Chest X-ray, PA view. Patient: 55 years old, sex M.
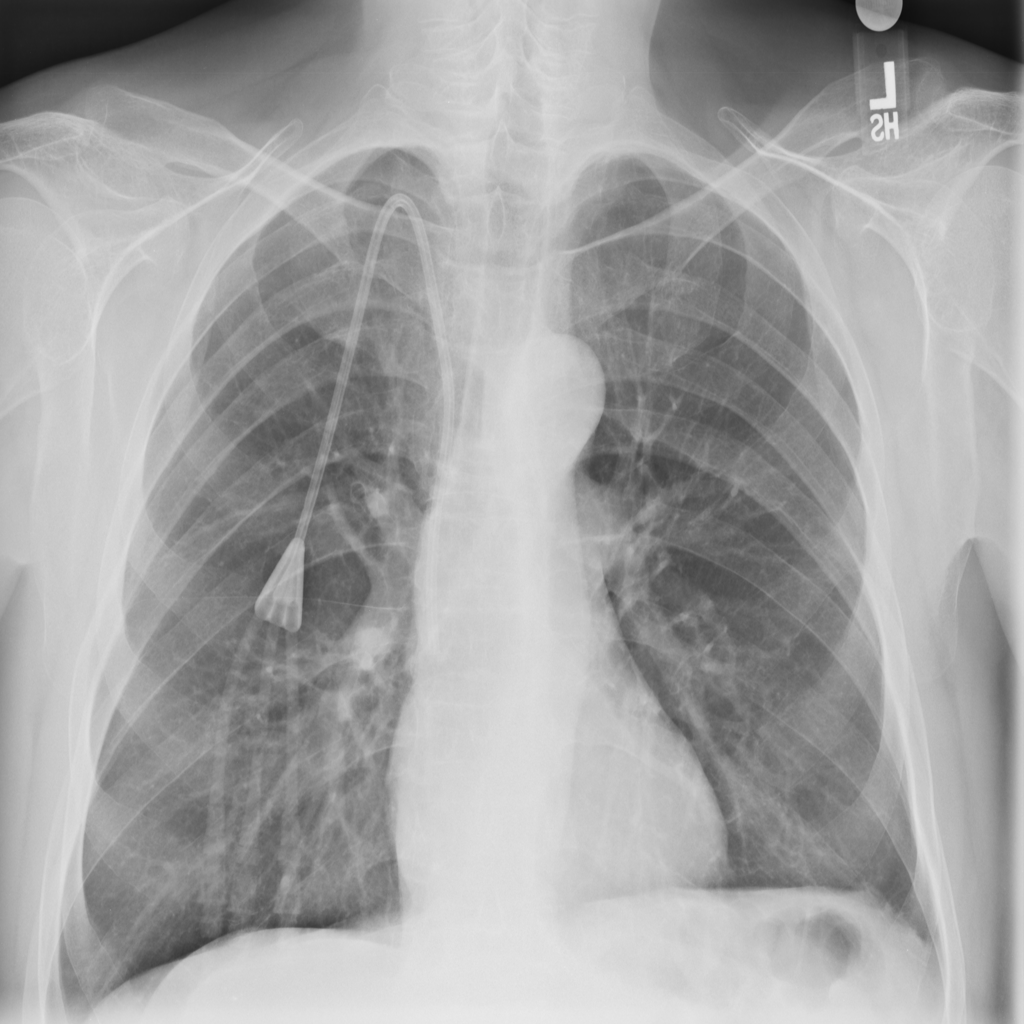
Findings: Atelectasis, Pneumonia